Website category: phone
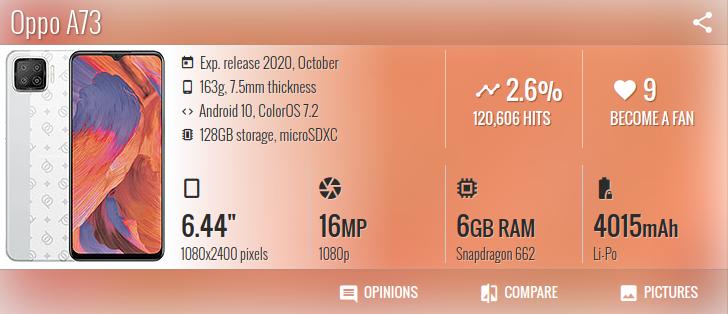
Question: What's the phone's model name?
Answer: Oppo A73

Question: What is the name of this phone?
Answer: Oppo A73

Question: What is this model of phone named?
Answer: Oppo A73

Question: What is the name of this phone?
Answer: Oppo A73

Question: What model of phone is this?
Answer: Oppo A73

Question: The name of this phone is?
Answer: Oppo A73

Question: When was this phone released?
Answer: Exp. release 2020, October

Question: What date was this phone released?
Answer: Exp. release 2020, October

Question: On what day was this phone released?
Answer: Exp. release 2020, October

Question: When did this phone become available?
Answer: Exp. release 2020, October

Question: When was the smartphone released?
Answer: Exp. release 2020, October

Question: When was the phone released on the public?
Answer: Exp. release 2020, October

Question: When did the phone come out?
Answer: Exp. release 2020, October

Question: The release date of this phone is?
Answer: Exp. release 2020, October

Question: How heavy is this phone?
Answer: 163g

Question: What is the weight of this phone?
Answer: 163g

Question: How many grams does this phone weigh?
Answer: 163g

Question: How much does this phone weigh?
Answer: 163g

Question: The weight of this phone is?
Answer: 163g

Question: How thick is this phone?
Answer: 7.5mm thickness

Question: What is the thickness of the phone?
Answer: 7.5mm thickness

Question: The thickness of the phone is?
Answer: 7.5mm thickness

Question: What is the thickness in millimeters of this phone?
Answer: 7.5mm thickness

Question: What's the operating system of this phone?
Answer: Android 10, ColorOS 7.2

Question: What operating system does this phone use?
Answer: Android 10, ColorOS 7.2

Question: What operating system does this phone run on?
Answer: Android 10, ColorOS 7.2

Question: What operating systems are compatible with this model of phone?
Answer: Android 10, ColorOS 7.2

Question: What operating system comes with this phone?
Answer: Android 10, ColorOS 7.2

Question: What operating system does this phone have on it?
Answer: Android 10, ColorOS 7.2

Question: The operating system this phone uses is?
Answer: Android 10, ColorOS 7.2

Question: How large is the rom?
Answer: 128GB storage

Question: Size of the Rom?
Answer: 128GB storage

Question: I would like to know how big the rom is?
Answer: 128GB storage

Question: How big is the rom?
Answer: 128GB storage

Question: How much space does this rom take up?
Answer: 128GB storage

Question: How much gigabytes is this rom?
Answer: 128GB storage

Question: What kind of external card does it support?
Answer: microSDXC

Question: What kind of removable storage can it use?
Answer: microSDXC

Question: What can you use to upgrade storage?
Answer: microSDXC

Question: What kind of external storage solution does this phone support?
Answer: microSDXC

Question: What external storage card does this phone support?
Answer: microSDXC

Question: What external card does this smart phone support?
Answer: microSDXC

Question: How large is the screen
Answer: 6.44"

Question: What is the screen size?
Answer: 6.44"

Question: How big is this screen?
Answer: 6.44"

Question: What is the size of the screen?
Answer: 6.44"

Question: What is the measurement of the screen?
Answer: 6.44"

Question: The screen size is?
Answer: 6.44"

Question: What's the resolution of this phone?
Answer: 1080x2400 pixels

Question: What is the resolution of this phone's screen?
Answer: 1080x2400 pixels

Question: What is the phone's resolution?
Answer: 1080x2400 pixels

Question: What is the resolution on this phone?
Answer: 1080x2400 pixels

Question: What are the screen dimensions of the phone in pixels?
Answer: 1080x2400 pixels

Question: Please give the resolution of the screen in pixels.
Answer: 1080x2400 pixels

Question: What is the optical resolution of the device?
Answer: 1080x2400 pixels

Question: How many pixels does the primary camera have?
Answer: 16 MP

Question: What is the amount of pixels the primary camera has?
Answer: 16 MP

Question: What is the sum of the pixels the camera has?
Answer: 16 MP

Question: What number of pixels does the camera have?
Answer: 16 MP

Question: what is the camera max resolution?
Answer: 16 MP

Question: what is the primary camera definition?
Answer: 16 MP

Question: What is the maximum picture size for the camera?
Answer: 16 MP

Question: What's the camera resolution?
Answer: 1080p

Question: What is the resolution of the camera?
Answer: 1080p